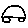
Label: car